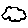
Label: cloud